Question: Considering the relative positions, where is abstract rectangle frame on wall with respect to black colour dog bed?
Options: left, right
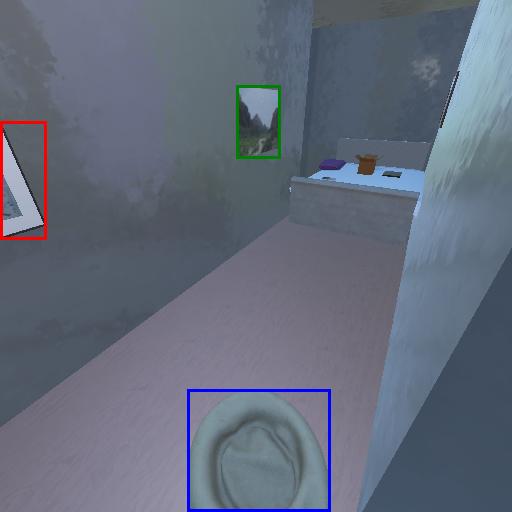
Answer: left